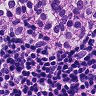
Metastatic tissue present: yes